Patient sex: F
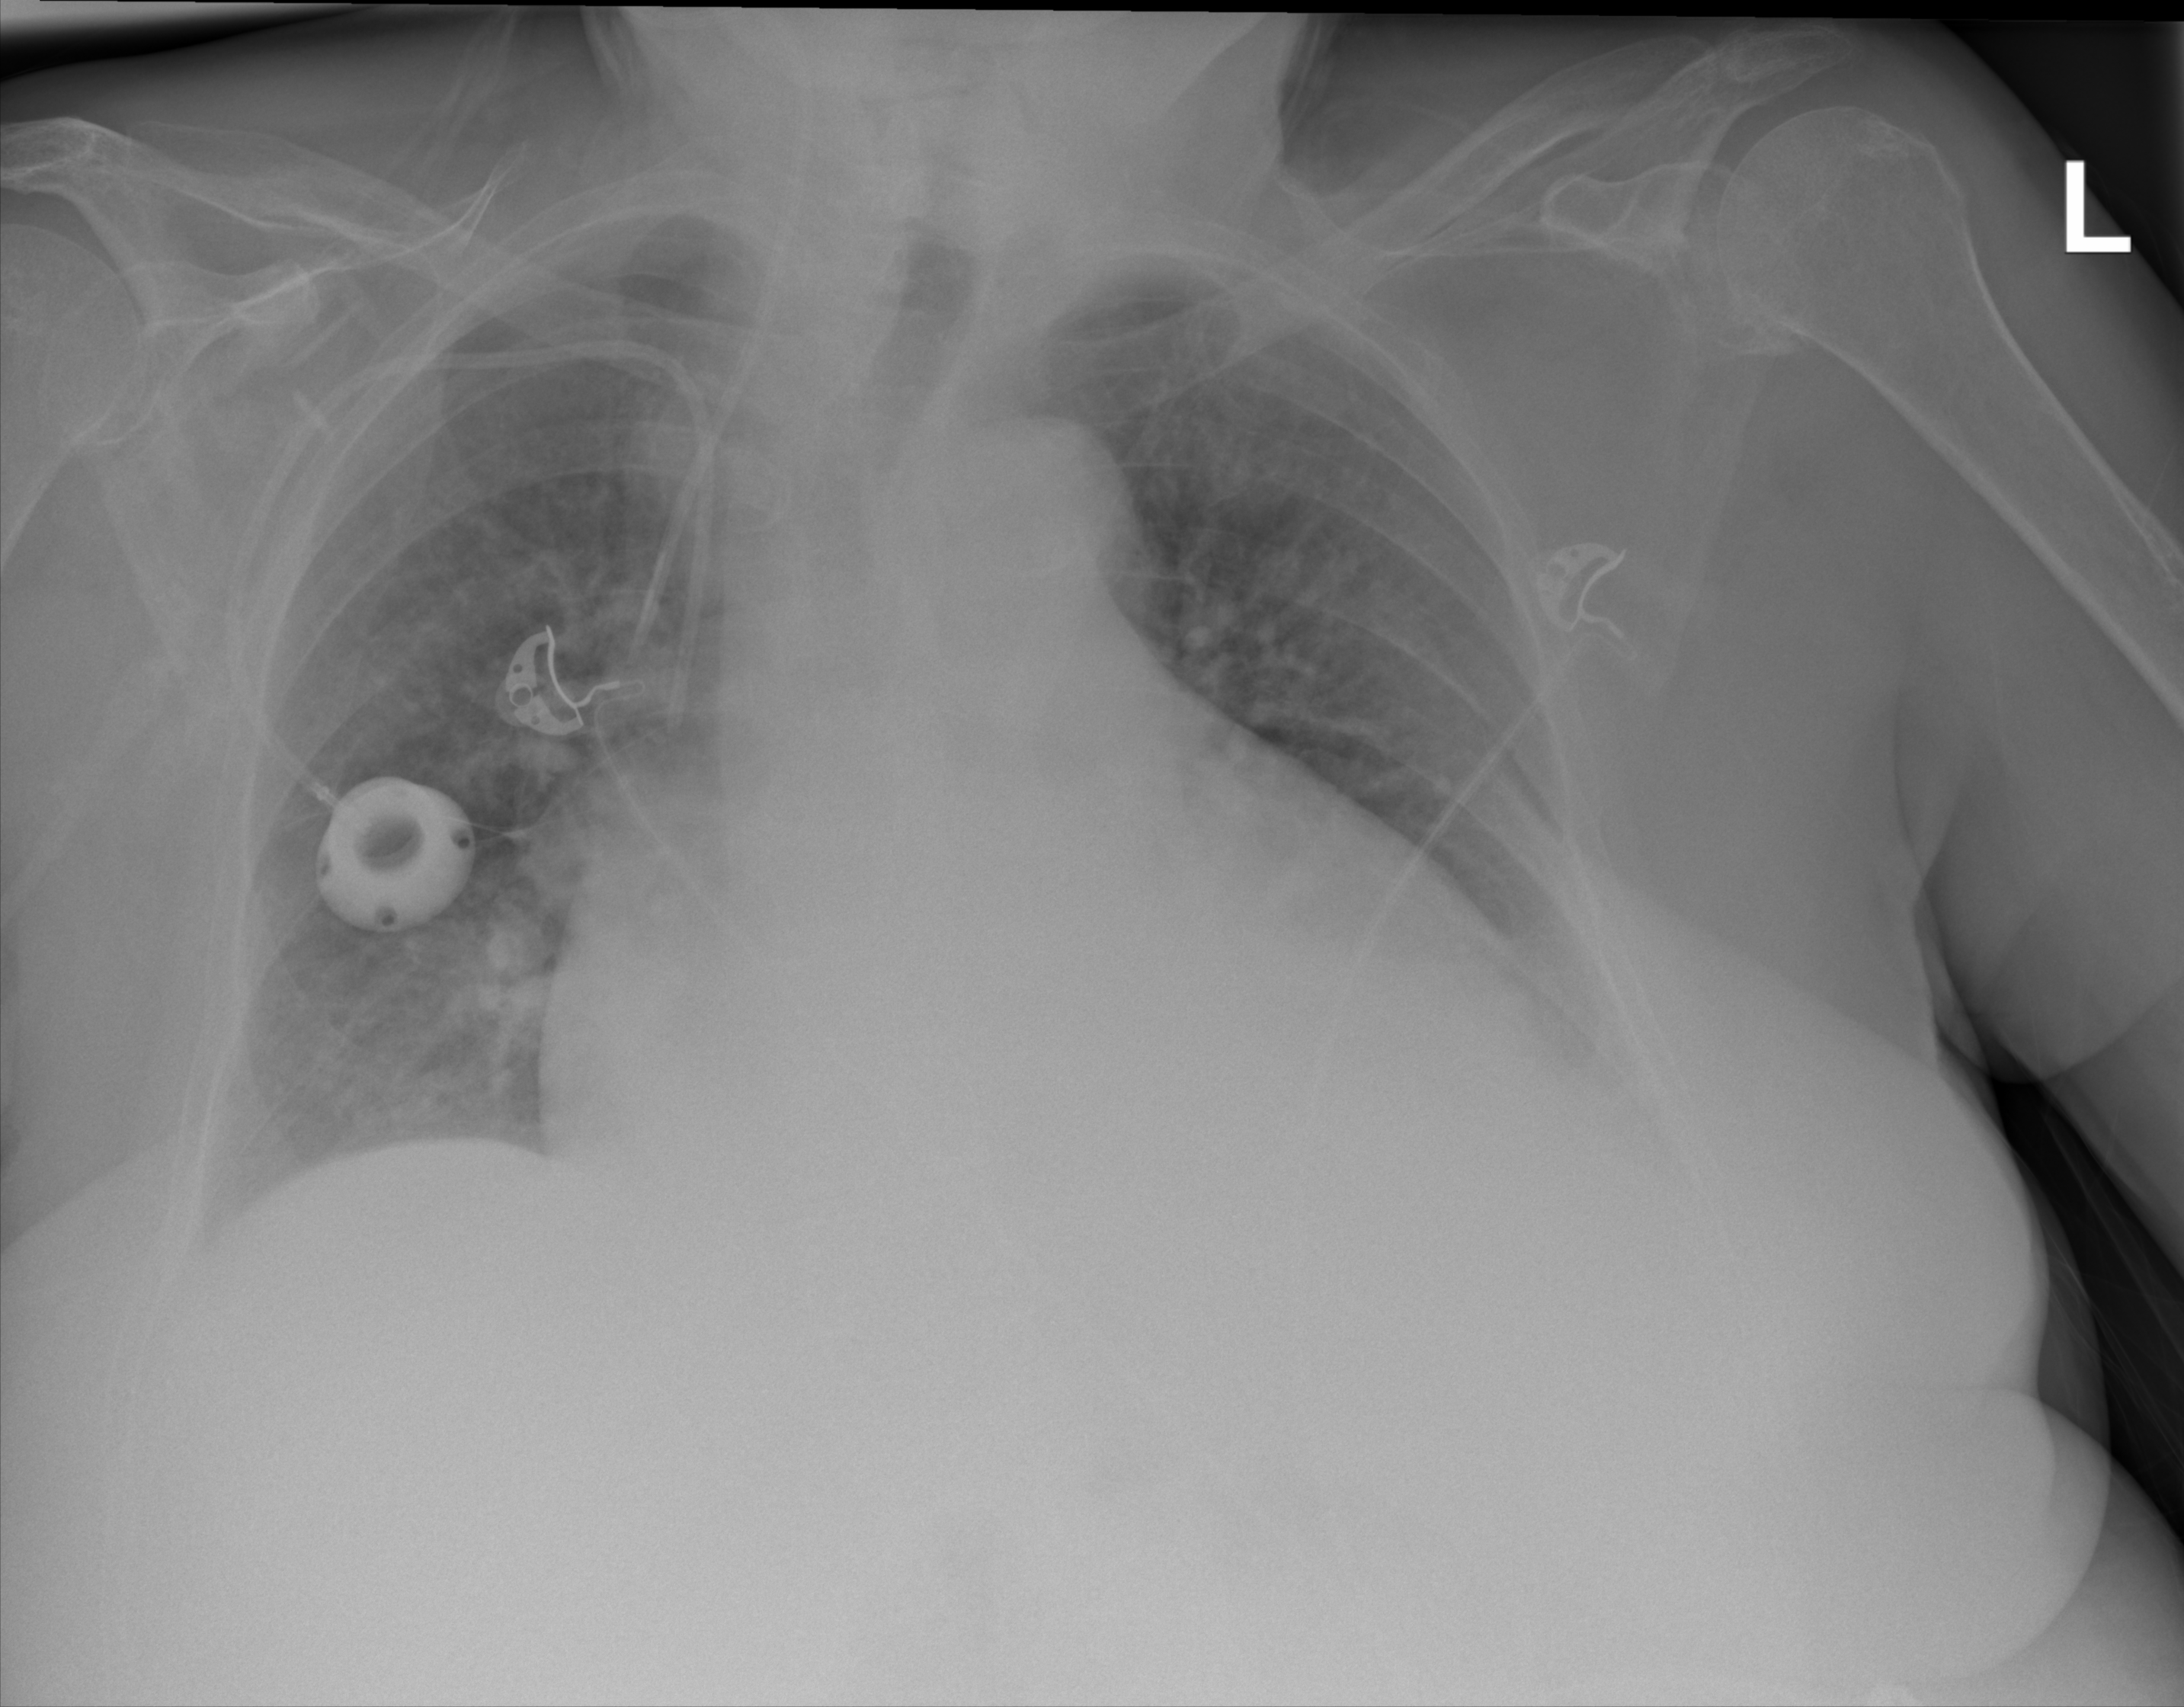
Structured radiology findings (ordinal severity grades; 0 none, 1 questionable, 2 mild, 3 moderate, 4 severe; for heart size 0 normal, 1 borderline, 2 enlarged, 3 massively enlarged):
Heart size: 2
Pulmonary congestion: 2
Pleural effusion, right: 0
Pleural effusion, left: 2
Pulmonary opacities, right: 0
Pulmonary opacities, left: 0
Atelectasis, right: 0
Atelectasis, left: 2